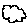
Label: cloud